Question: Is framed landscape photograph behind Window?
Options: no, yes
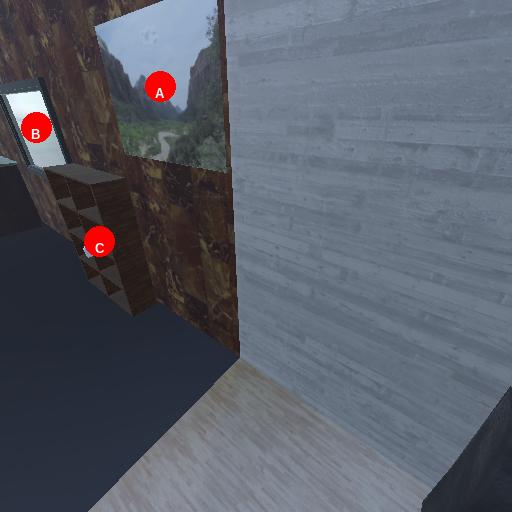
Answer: no